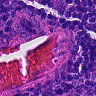
Metastatic tissue present: no